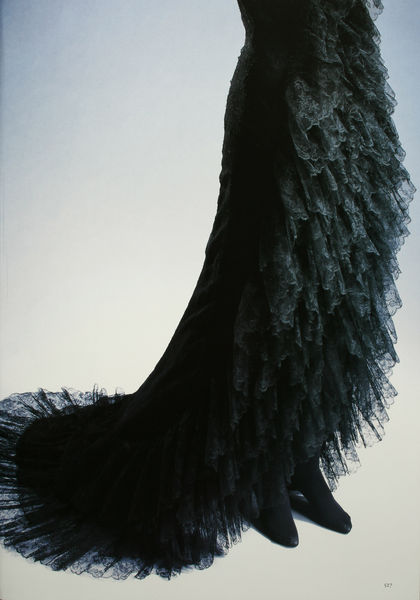
Titel: Abendkleid
Künstler: Cristobal Balenciaga
Standort: Kyoto (Japan)
Institution: Kyoto Costume Institute
Schlagwörter: feder, kleid, schwarz, dame, mode, rock, schlank, schleppe, gesäß, schuhe, tüll, silhouette, detail, abendkleid, fotografie, fuss, verdeckt, fuesse